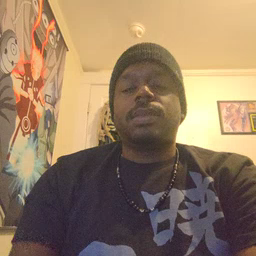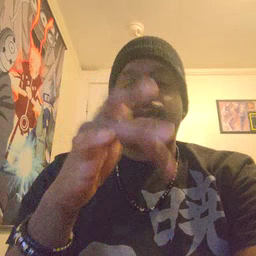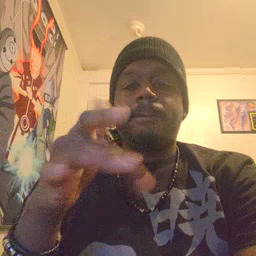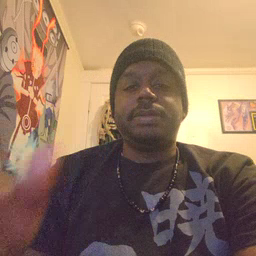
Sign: empty